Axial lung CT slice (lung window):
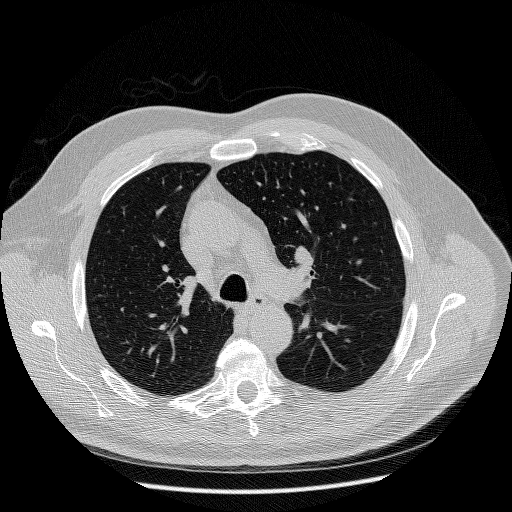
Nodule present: no